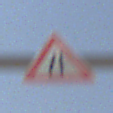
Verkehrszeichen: EinseitigVerengteFahrbahnLinks
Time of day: MorningAfternoon
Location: Outdoor (Suburban)
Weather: Clear
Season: NotSpecified
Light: Natural